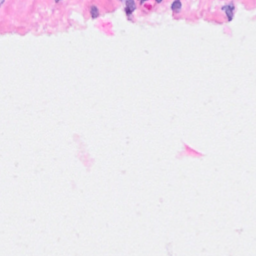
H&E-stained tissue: Breast